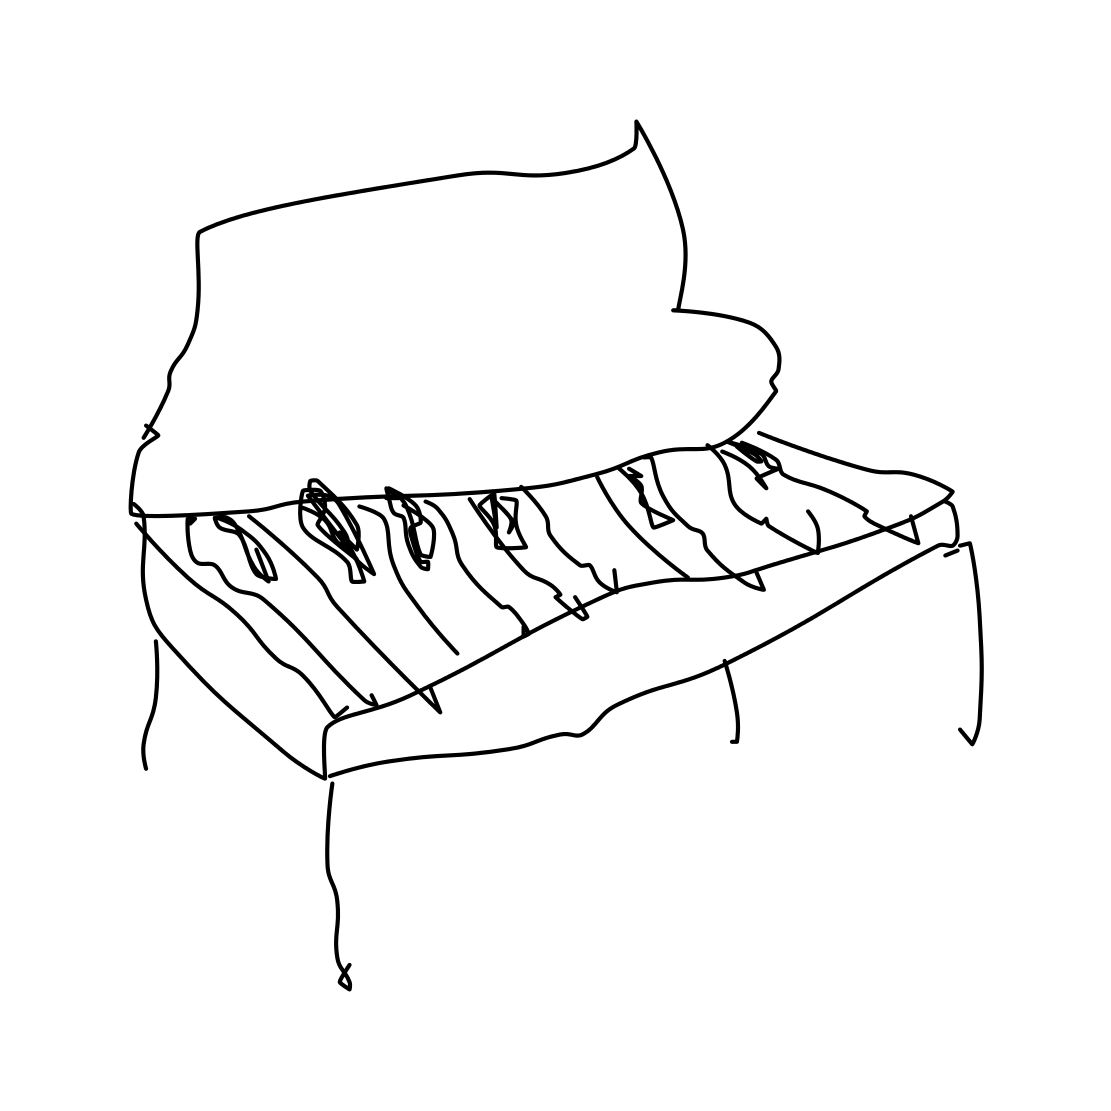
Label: piano